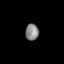
Tissue: lung
Cell type: Epithelial cells
Senescence score: 0.243
Nuclear area (px): 218
Mean DAPI intensity: 131.385